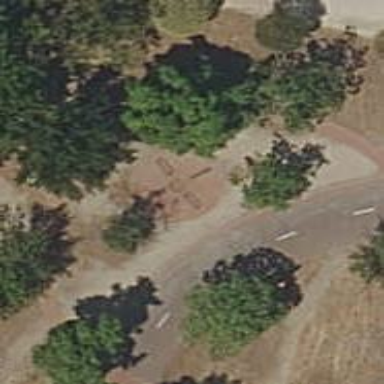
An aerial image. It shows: Brown bench.